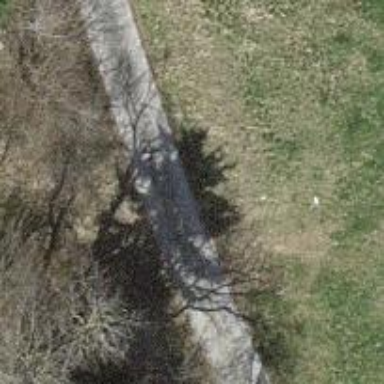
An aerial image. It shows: Service road with grade1 tracktype.